Aerial crown-view tile of a tropical tree (Barro Colorado Island, Panama), acquired 20250512:
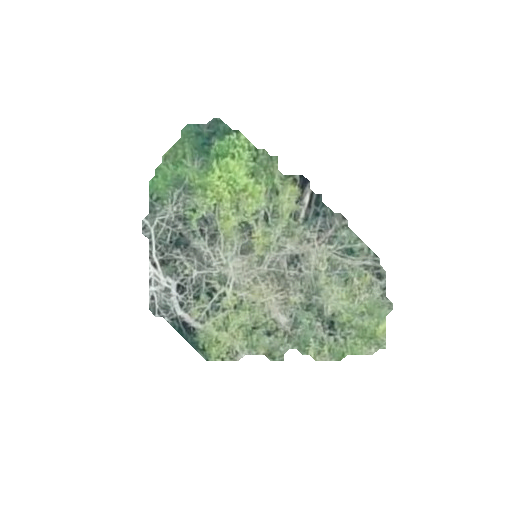
Species: Dipteryx oleifera
GBIF accepted scientific name: Dipteryx oleifera
Crown area: 61.326 m²